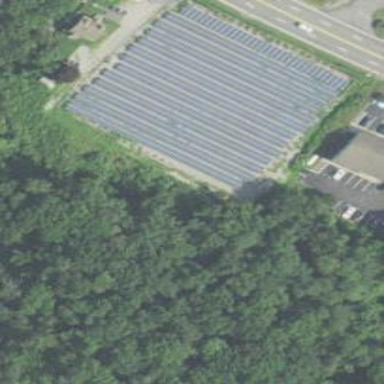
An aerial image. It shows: Solar photovoltaic power plant enclosed by fence. It generates electricity.